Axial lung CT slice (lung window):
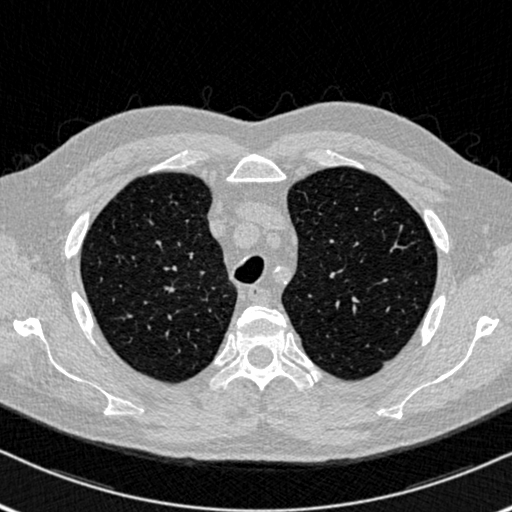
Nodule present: no